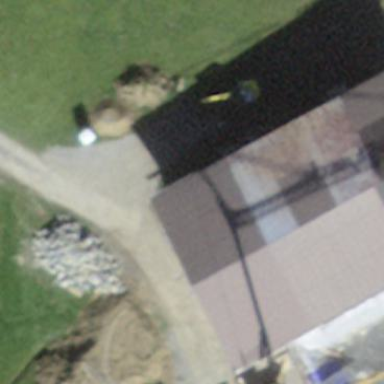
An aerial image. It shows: Rural barn.